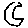
Label: moon